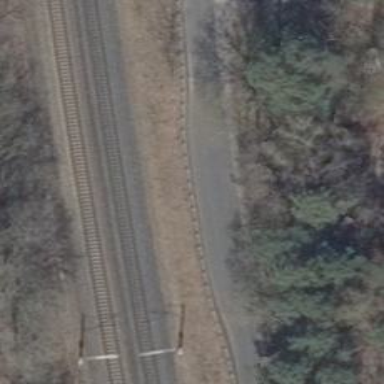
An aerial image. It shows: Passing place on the road.